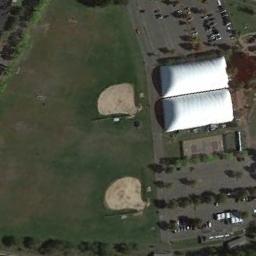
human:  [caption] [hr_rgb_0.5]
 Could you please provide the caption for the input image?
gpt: The baseball field is surrounded by neat rows of small houses .

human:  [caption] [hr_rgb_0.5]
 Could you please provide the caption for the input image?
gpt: Two baseball diamonds surrounded by some trees while two white buildings and two parking lots beside .

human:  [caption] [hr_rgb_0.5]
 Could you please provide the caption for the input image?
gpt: There are two baseball diamonds in the grass next to the houses and the parking lot .

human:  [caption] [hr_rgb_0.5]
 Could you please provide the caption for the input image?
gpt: There are two baseball diamonds in the middle of grass next to two white buildings .

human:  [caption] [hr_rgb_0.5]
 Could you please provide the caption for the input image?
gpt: Two white buildings next to two baseball diamonds .